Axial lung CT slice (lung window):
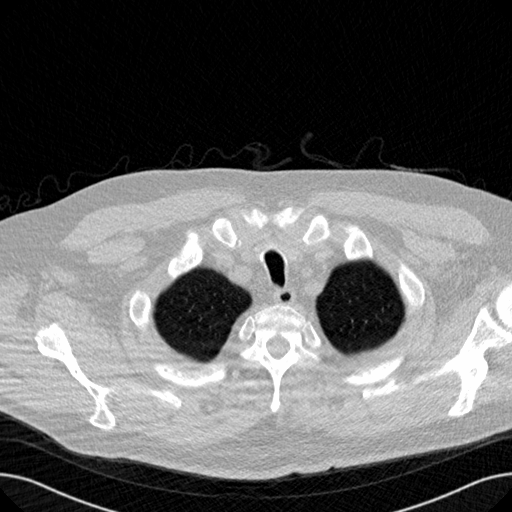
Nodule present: no